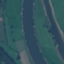
Label: River